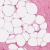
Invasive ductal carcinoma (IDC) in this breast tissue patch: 0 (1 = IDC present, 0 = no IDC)